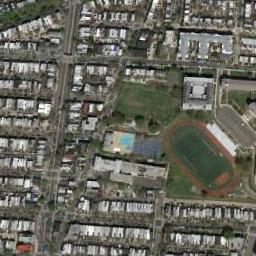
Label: ground_track_field